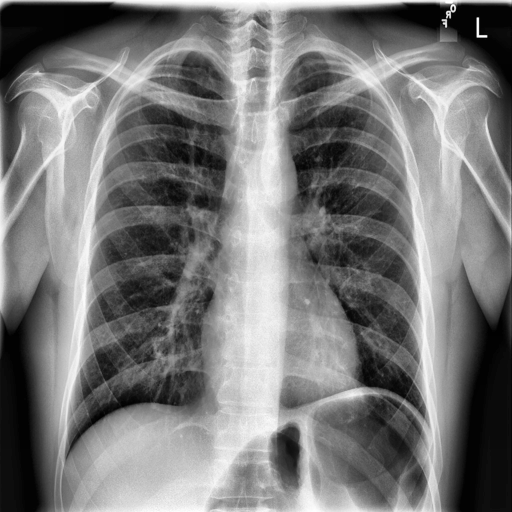
Finding: NORMAL